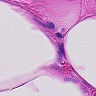
Metastatic tissue present: no